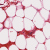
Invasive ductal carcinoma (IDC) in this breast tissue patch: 0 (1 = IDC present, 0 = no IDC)